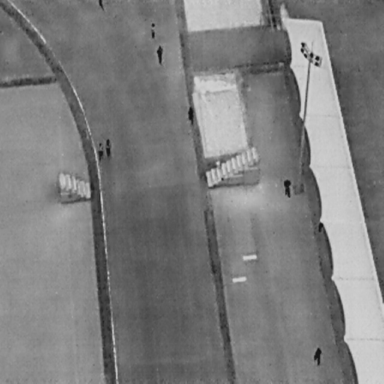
There are eight People in the infrared image.